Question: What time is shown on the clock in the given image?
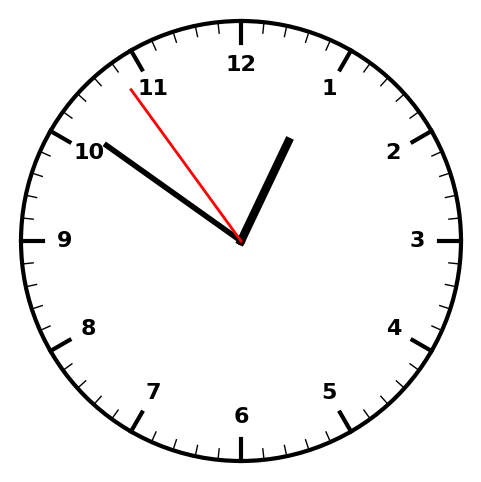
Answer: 12:50:54